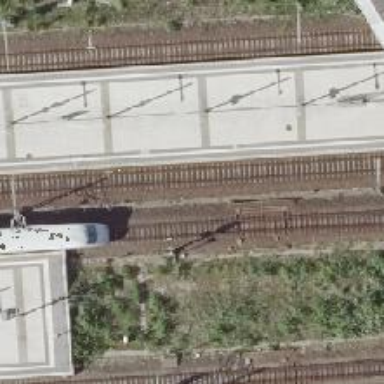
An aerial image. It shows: Railway signal.